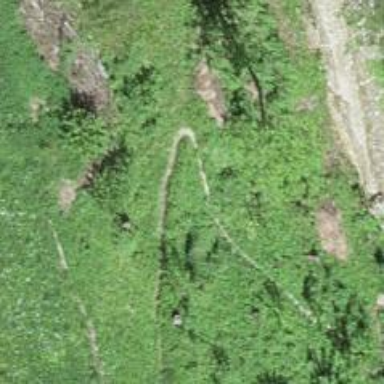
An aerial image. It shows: Path on the ground.